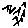
Label: bird